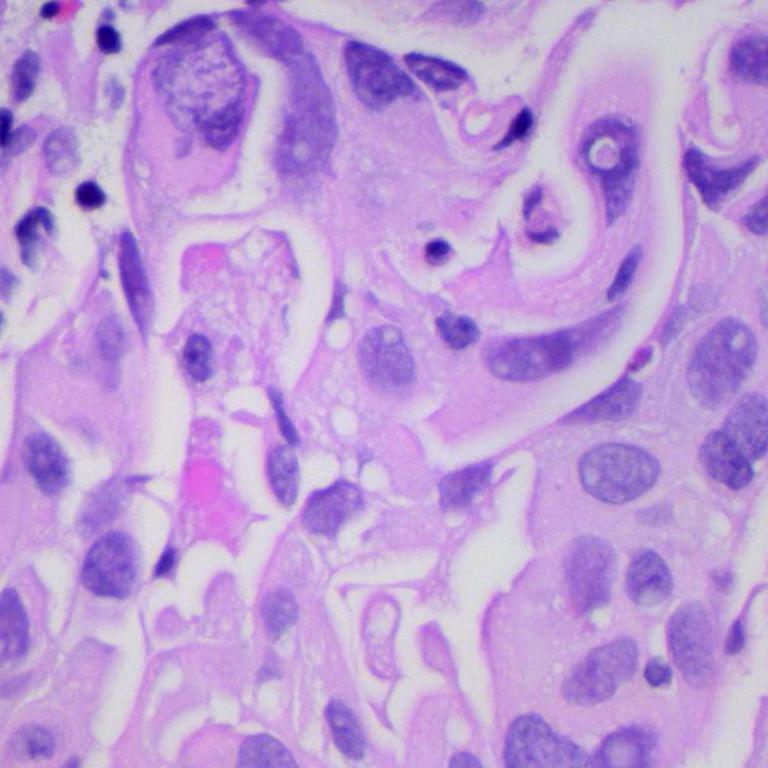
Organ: lung
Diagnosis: adenocarcinomas